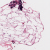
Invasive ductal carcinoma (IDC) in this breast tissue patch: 0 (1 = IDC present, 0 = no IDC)